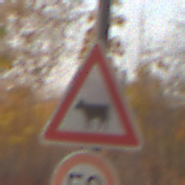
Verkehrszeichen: ViehtriebRechts
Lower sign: Geschwindigkeit50
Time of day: SunriseSunset
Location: Roofed (Suburban)
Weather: Clear
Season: NotSpecified
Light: Natural